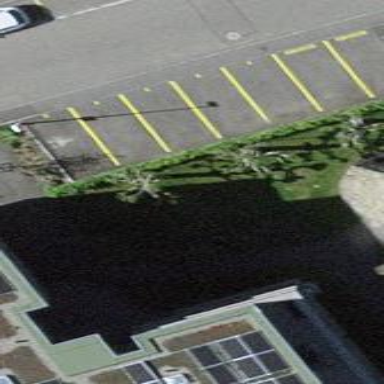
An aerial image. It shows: Parking available on the street side.